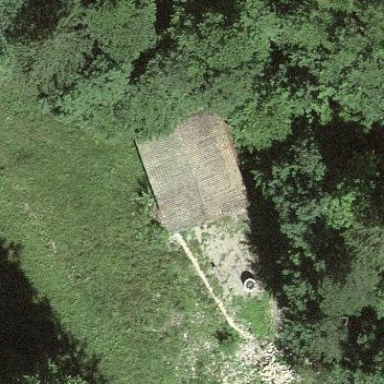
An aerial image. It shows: Cabin.